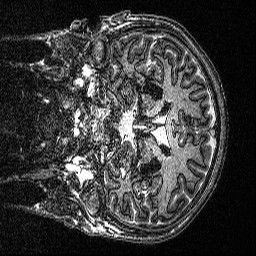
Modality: MP2RAGE
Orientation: coronal
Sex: male
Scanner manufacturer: siemens
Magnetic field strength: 3 T
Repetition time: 5 s
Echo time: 0.00292 s